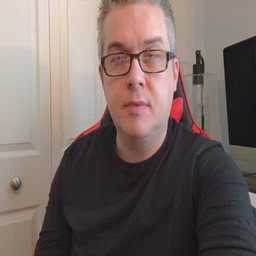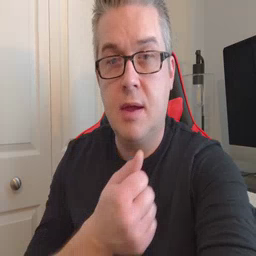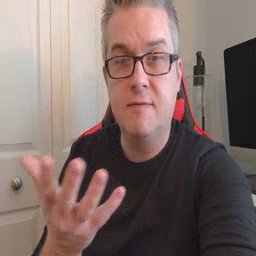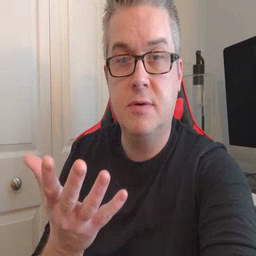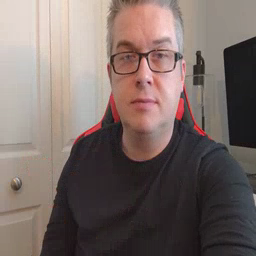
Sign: every